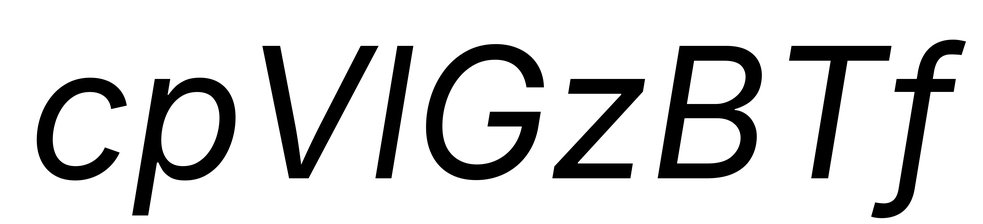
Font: Inter-Italic_Italic